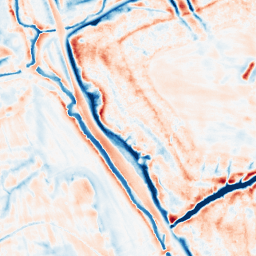
Category: edge_preserving
Decomposition family: bilateral
Decomposition parameters: d: 21
sigma_color: 150
sigma_space: 50
Upsampling method: cubic_mitchell
Upsampling parameters: scale: 8
Upsampling scale: 8